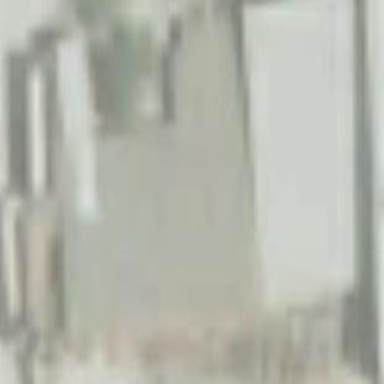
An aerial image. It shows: View of roof of building.